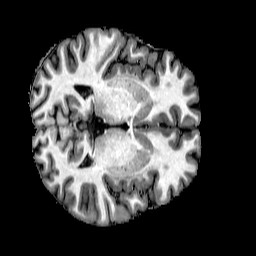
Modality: T1w
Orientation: axial
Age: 35
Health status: healthy
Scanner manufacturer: philips
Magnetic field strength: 3 T
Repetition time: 0.007897 s
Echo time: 0.003629 s